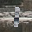
Label: 1